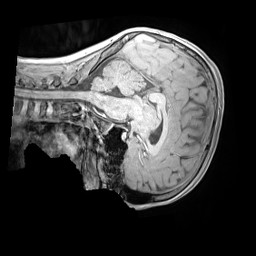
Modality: MP2RAGE
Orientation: sagittal
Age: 12
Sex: male
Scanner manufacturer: siemens
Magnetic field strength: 3 T
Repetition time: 4 s
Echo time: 0.00303 s